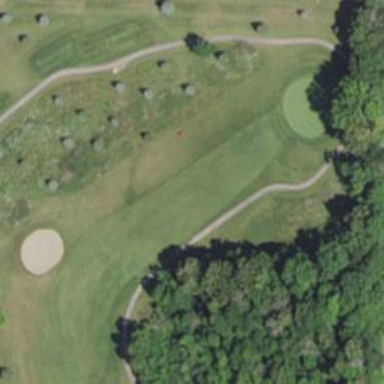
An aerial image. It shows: Grassy area designated as golf fairway.